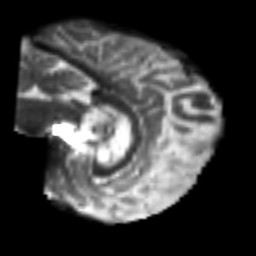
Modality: T2w
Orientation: sagittal
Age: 78
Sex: female
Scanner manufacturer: siemens
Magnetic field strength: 3 T
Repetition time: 7.3 s
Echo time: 0.087 s